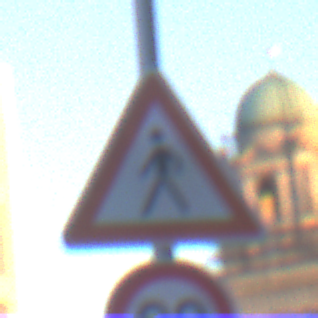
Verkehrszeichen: FussgaengerRechts
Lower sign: Geschwindigkeit80
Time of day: SunriseSunset
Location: Outdoor (Urban)
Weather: Clear
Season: NotSpecified
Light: Natural